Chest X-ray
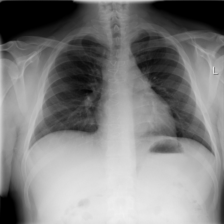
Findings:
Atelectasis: negative
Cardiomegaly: negative
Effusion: negative
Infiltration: negative
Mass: negative
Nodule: negative
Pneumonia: negative
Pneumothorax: negative
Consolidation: negative
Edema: negative
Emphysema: negative
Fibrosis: negative
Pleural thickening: negative
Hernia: negative